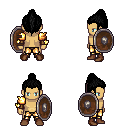
a pixel art fantasy rpg character, male body template, human, tanned skin, gold arm armor, gold greaves, black long topknot hairstyle, cloth bracers, brown shoes, shield, four views (front, back, left, right), 2x2 character sprite sheet, small pixel art, hard edges, no anti-aliasing